五年级 · 解析几何
某市出租车公司规定: 3 千米以内 8 元, 超过 3 千米, 每千米收
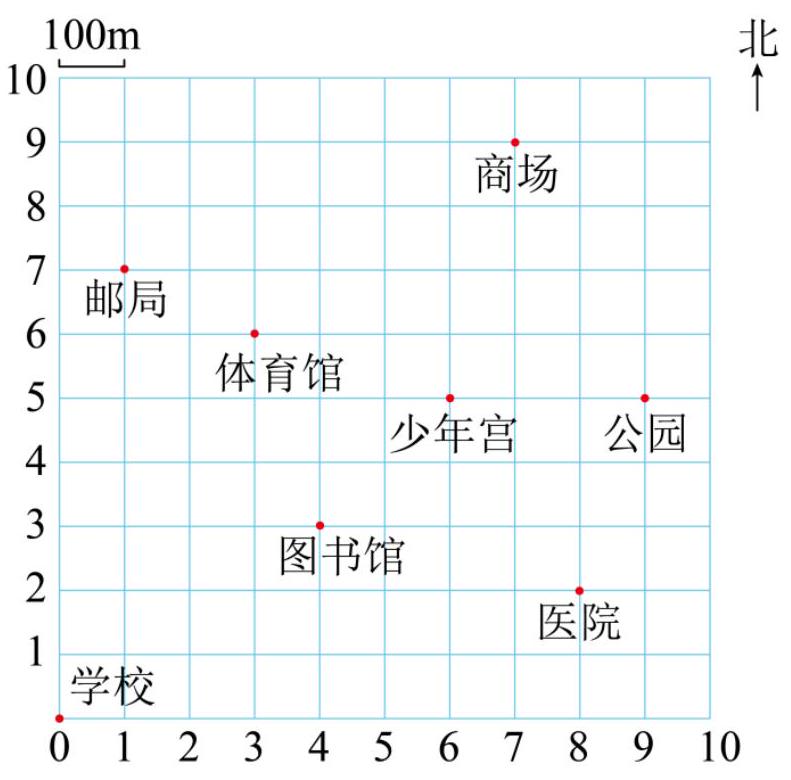
答案: 8 千米【分析】根据题意, 可用 15.5 元减去起步价的 8 元即可得到超过 3 千米以外所花的钱数, 然后再除以单价 1.5 元即可得到超过 3 千米以外的路程数, 最后再加 3 千米即可得到答案。【详解】 $(15.5-8) \div 1.5+3$$=7.5 \div 1.5+3$$=5+3$$=8$ (千米)答: 她家离图书馆最多有 8 千米。